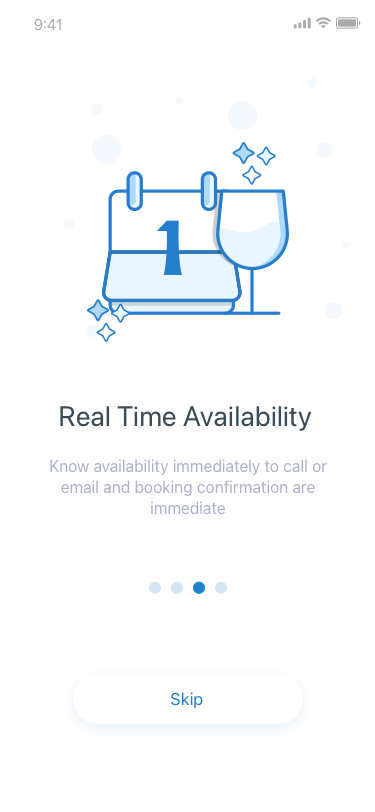
Text in this UI design:
Real Time Availability
Know availability immediately to call or
email and booking confirmation are
immediate
Skip